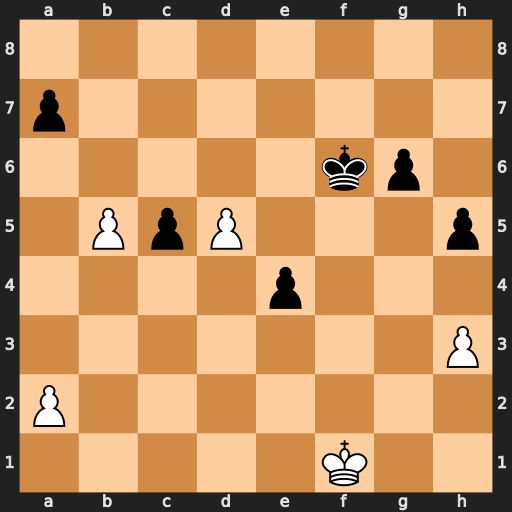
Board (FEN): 8/p7/5kp1/1PpP3p/4p3/7P/P7/5K2
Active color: w
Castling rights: -
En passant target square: -
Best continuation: a4 c4 a5